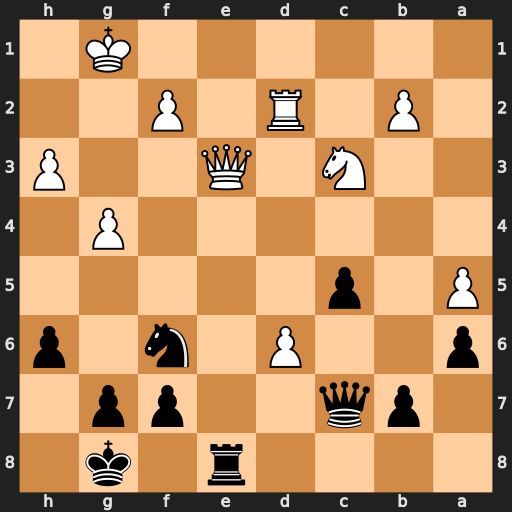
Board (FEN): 4r1k1/1pq2pp1/p2P1n1p/P1p5/6P1/2N1Q2P/1P1R1P2/6K1
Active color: b
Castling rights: -
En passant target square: -
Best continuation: Qc6 Qxe8+ Qxe8